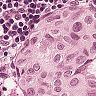
Metastatic tissue present: yes